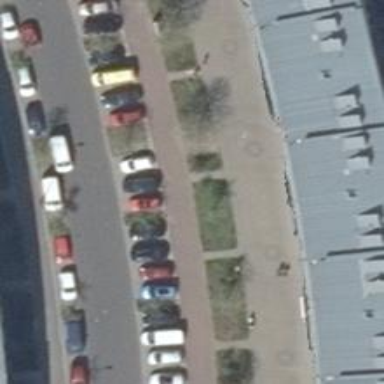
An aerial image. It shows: Footway along the road.